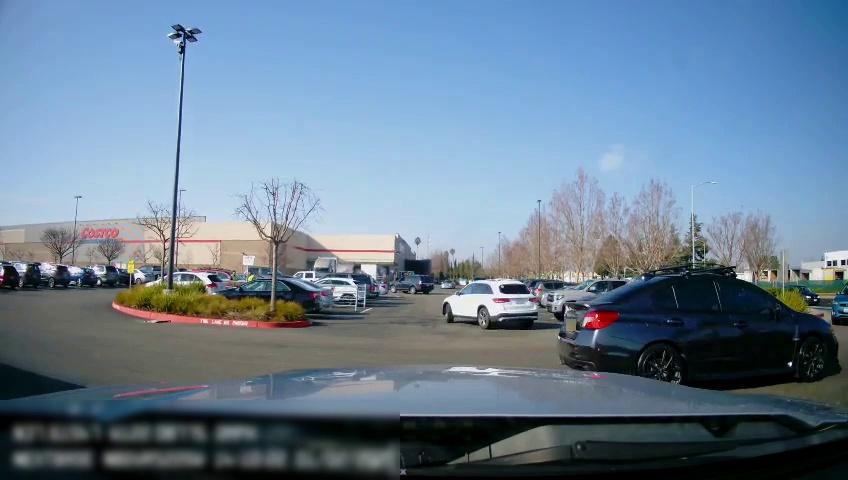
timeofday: Day
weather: Sunny
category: Drivable Space
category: Vehicles | Car
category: Vehicles | SUV
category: Vehicles | SUV
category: Vehicles | Truck
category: Vehicles | Car
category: Vehicles | SUV
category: Vehicles | SUV
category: Vehicles | Car
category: Vehicles | Car
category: Vehicles | Car
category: Vehicles | Car
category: Vehicles | Car
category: Vehicles | SUV
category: Vehicles | Truck
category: Vehicles | Truck
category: Vehicles | SUV
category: Vehicles | SUV
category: Vehicles | SUV
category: Vehicles | SUV
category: Vehicles | SUV
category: Vehicles | Car
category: Vehicles | Car
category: Traffic | Signs